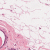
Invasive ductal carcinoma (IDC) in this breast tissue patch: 0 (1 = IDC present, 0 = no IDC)